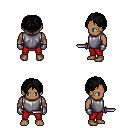
a pixel art fantasy rpg character, male body template, human, dark skin, steel chest armor, red pants, black parted hairstyle, metal gloves, dagger, four views (front, back, left, right), 2x2 character sprite sheet, small pixel art, hard edges, no anti-aliasing